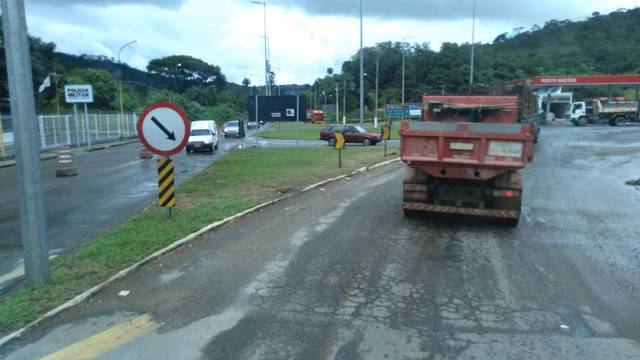
Region: Brazil
Coordinates: -19.876, -43.873